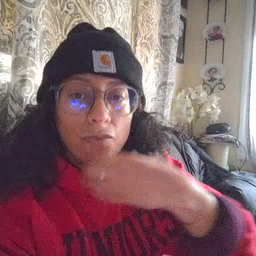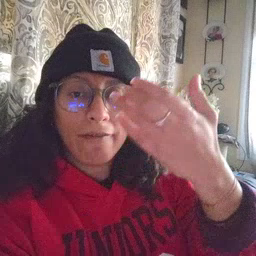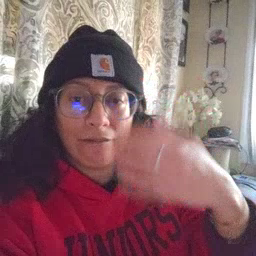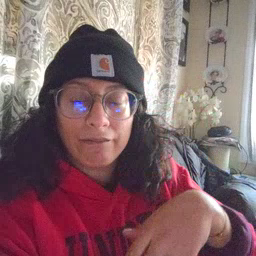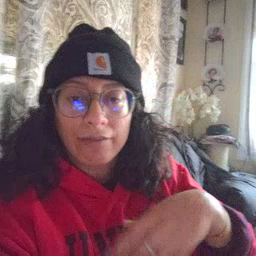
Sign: giraffe